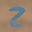
Label: 2